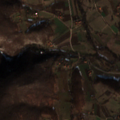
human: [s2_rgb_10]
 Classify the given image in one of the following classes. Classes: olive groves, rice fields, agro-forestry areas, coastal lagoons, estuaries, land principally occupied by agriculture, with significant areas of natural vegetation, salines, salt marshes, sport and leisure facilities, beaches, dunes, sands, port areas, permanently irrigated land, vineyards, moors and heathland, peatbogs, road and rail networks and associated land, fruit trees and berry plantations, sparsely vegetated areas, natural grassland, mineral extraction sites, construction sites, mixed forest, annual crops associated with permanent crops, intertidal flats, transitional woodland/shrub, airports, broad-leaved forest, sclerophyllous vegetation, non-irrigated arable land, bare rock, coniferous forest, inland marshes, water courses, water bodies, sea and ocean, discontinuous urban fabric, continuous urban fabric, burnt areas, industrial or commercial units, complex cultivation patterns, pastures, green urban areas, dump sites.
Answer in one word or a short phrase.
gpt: complex cultivation patterns, land principally occupied by agriculture, with significant areas of natural vegetation, broad-leaved forest, transitional woodland/shrub, sparsely vegetated areas